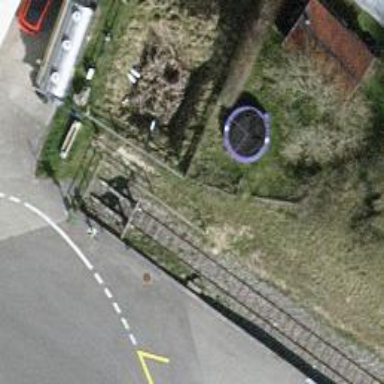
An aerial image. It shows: Railway buffer stop.